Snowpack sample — Buffalo Mountain, Silverthorne, Colorado, USA (1/25/25, 10:11 AM MST)
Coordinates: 39.6222, -106.1139
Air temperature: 22 °F
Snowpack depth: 110 cm
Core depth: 10 cm
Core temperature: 46.4 °F
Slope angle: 12°, slope face: 102°
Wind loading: high
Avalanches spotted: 0
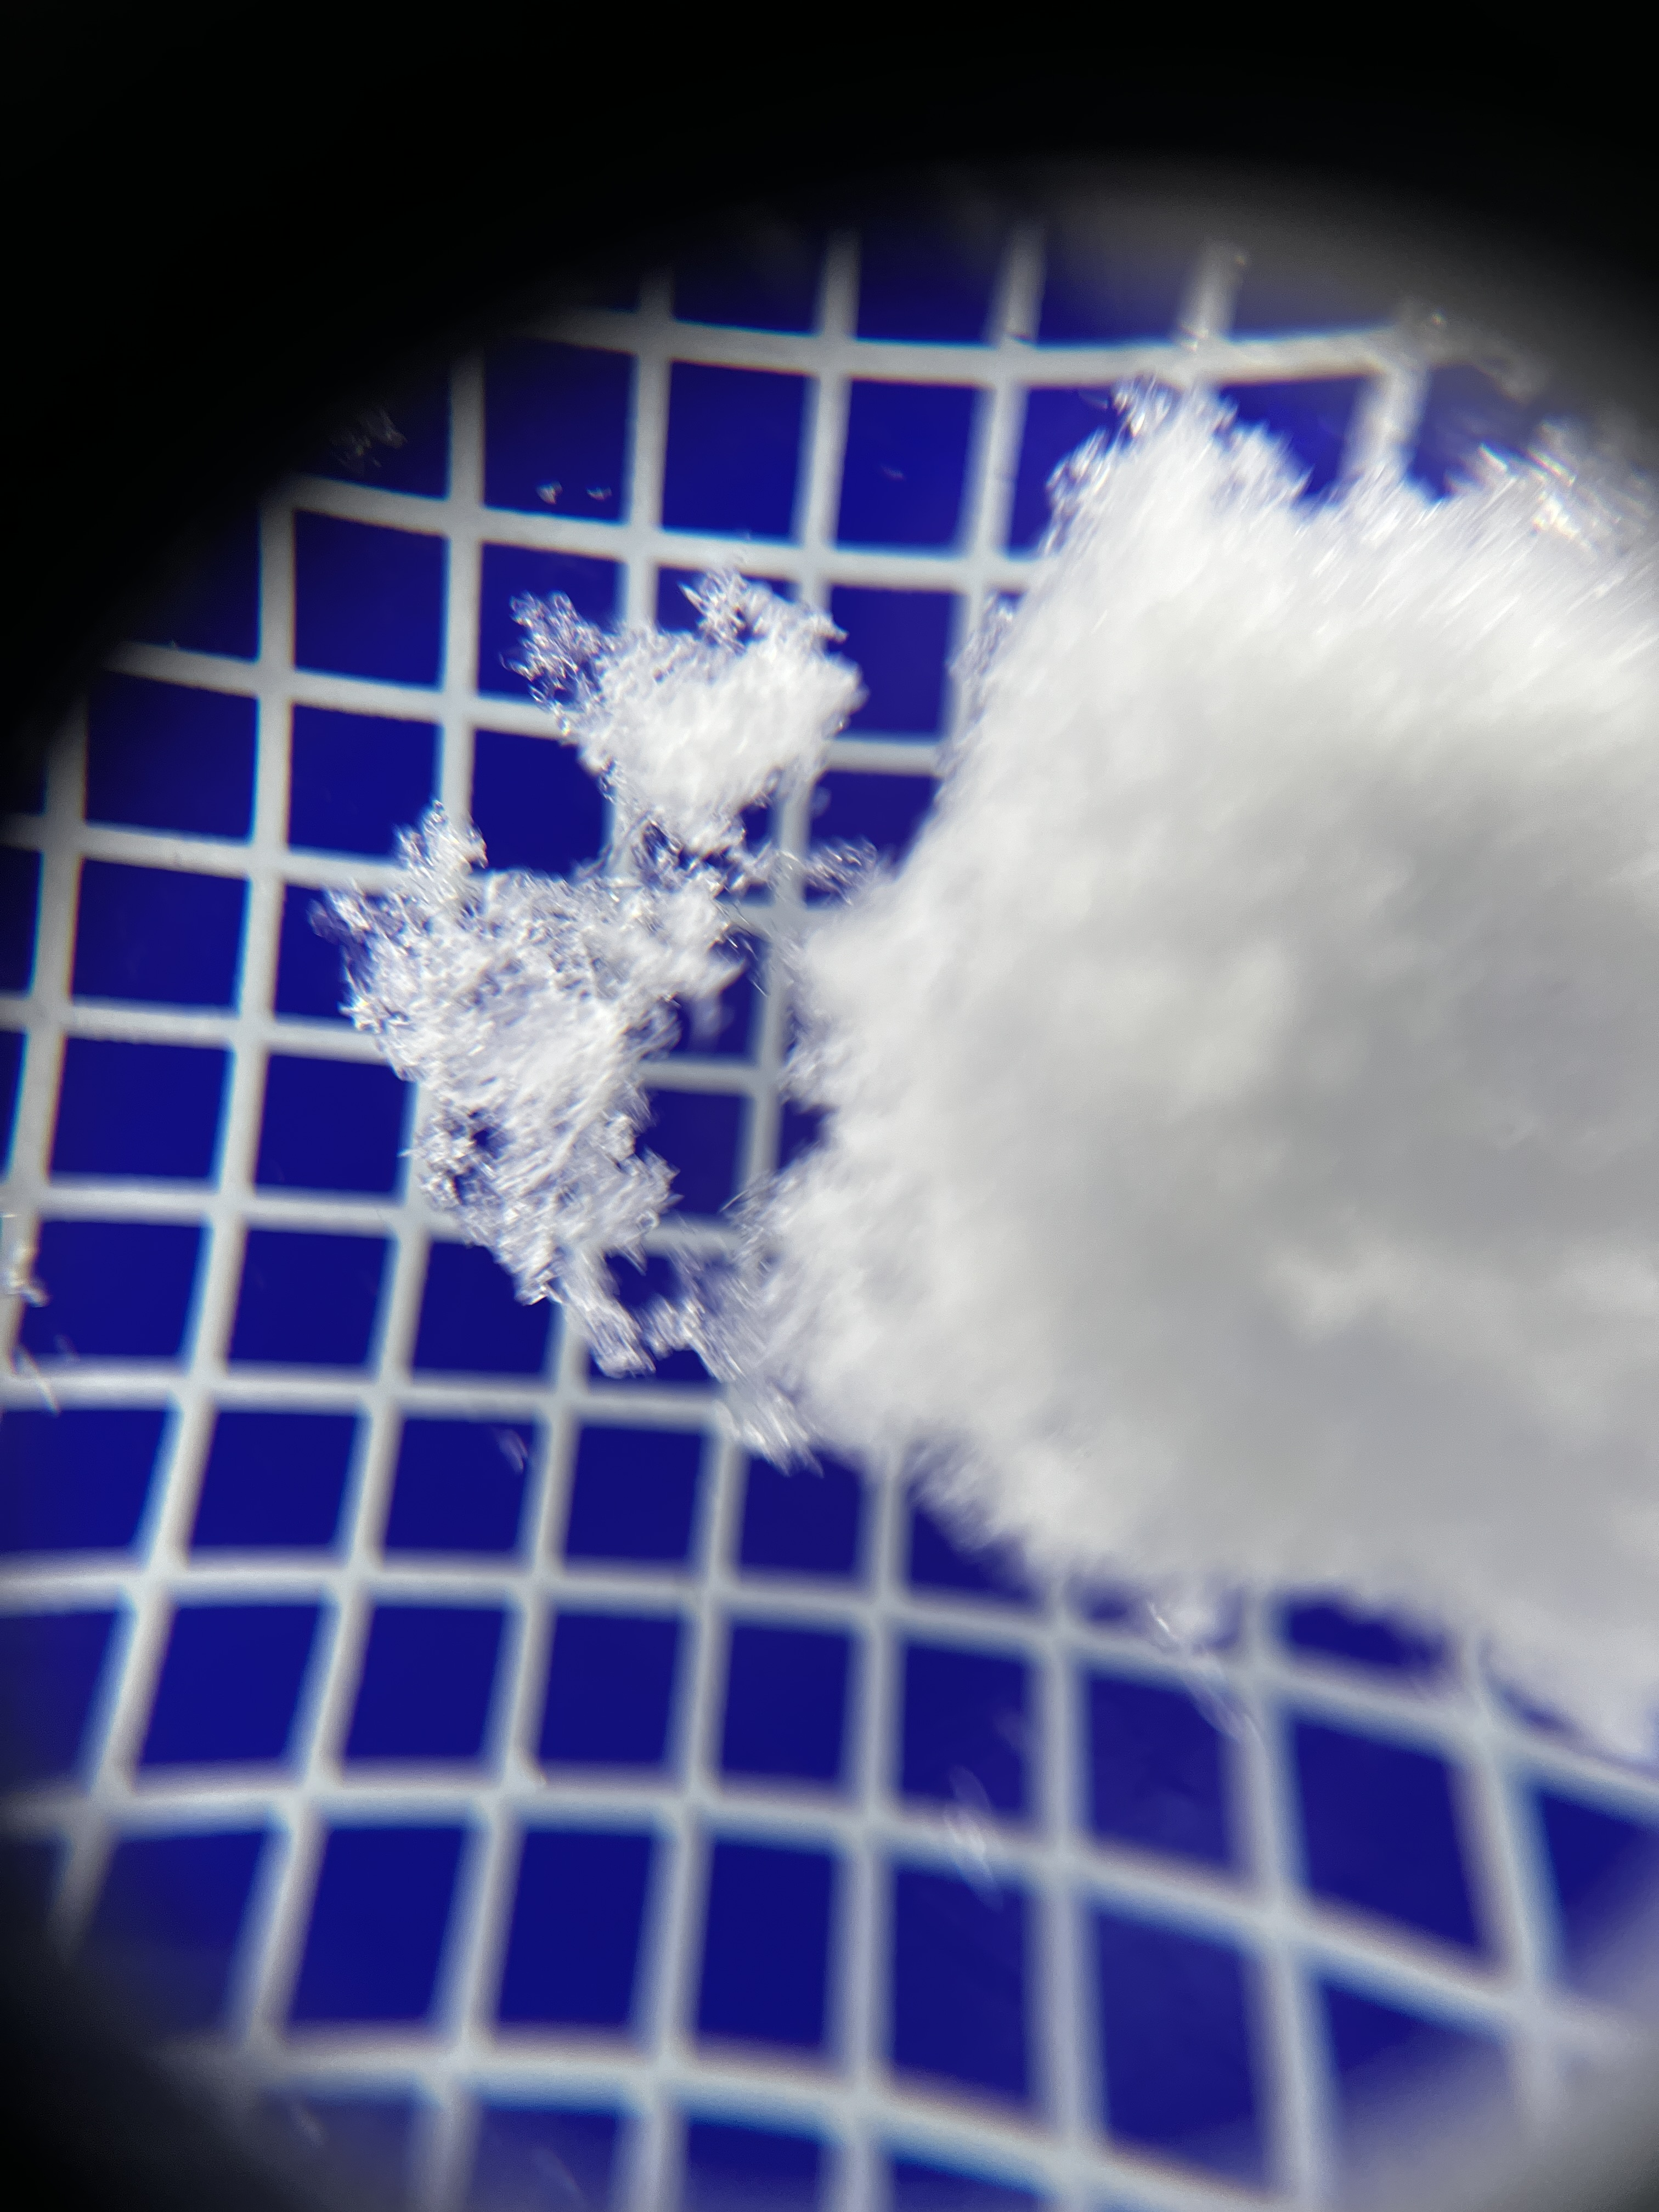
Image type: magnified_profile
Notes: No avalanches nearby, collected on the outskirts of a fire break 15 meters from the treeline, on way to Buffalo and Red Mountain